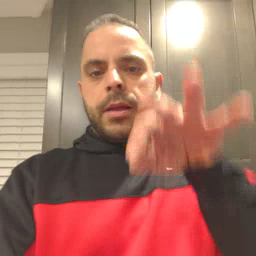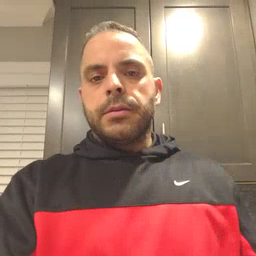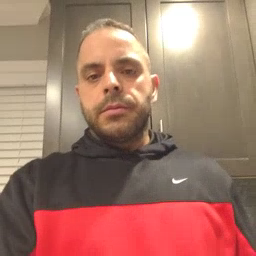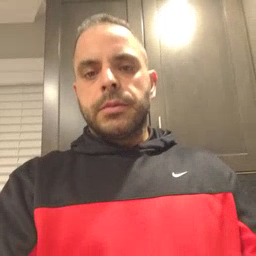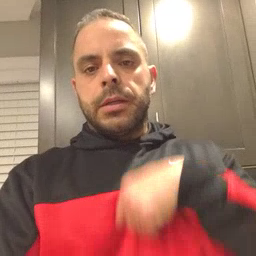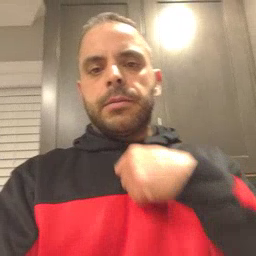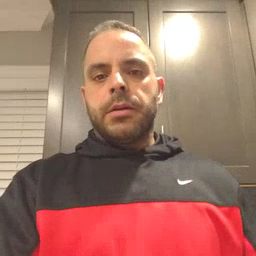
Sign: zipper